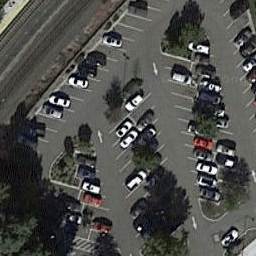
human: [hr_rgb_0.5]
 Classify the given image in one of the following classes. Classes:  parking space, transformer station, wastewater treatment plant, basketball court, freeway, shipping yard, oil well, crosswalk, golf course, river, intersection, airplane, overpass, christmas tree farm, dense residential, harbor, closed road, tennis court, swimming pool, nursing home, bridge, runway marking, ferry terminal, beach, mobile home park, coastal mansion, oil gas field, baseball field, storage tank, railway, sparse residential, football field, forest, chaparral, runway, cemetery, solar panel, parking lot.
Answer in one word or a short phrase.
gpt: parking lot